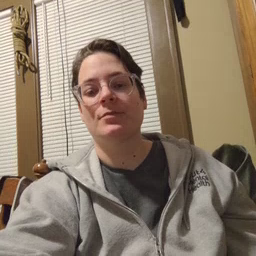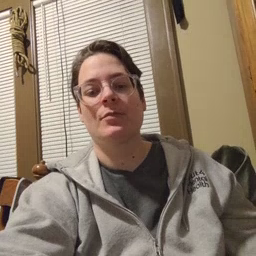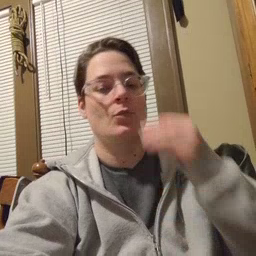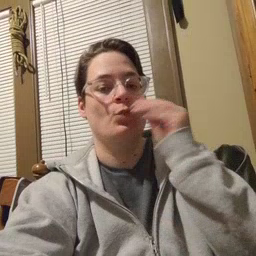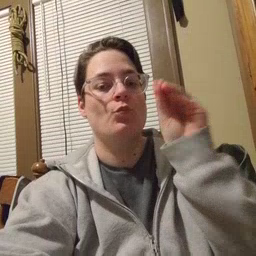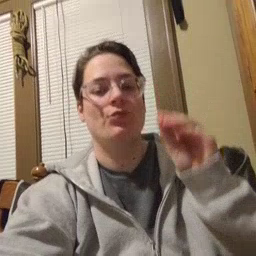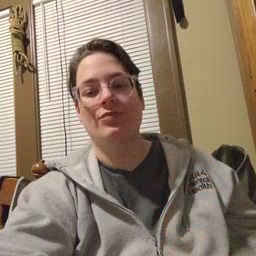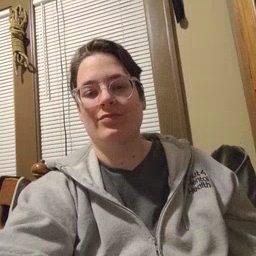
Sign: kiss